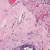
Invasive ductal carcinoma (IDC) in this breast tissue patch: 0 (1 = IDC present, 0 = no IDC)